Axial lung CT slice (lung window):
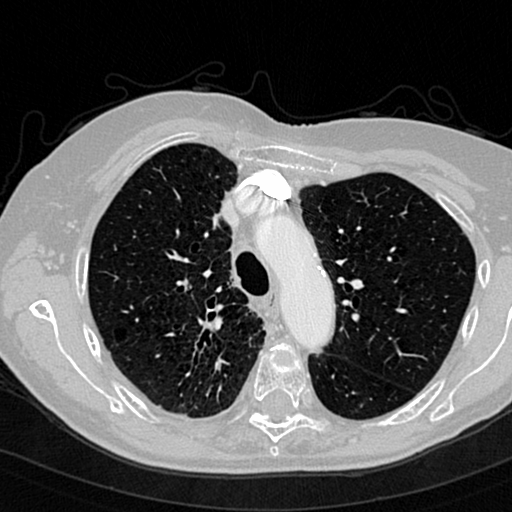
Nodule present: no